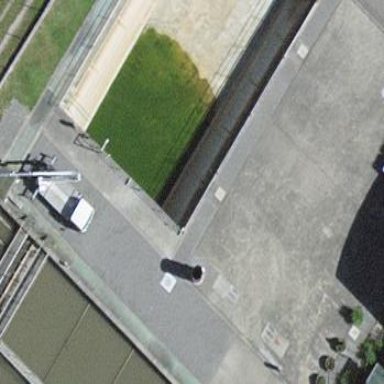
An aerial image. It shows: View of wastewater plant.